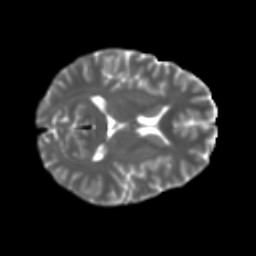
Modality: T2w
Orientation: axial
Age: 31
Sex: male
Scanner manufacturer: ge
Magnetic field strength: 3 T
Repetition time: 7.8 s
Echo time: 0.0606 s